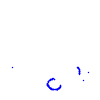
Particle: proton